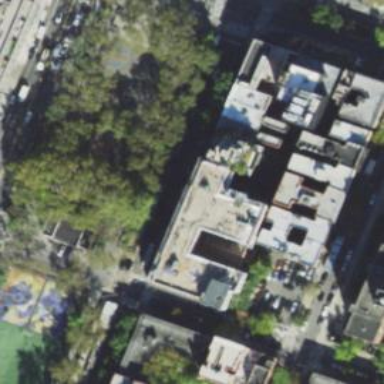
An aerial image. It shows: Historic school.